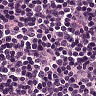
Metastatic tissue present: no